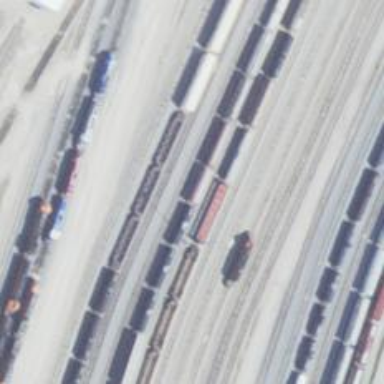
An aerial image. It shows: Railway yard.